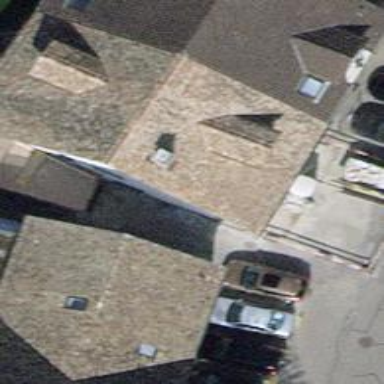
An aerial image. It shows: Building with gabled roof oriented across its structure.